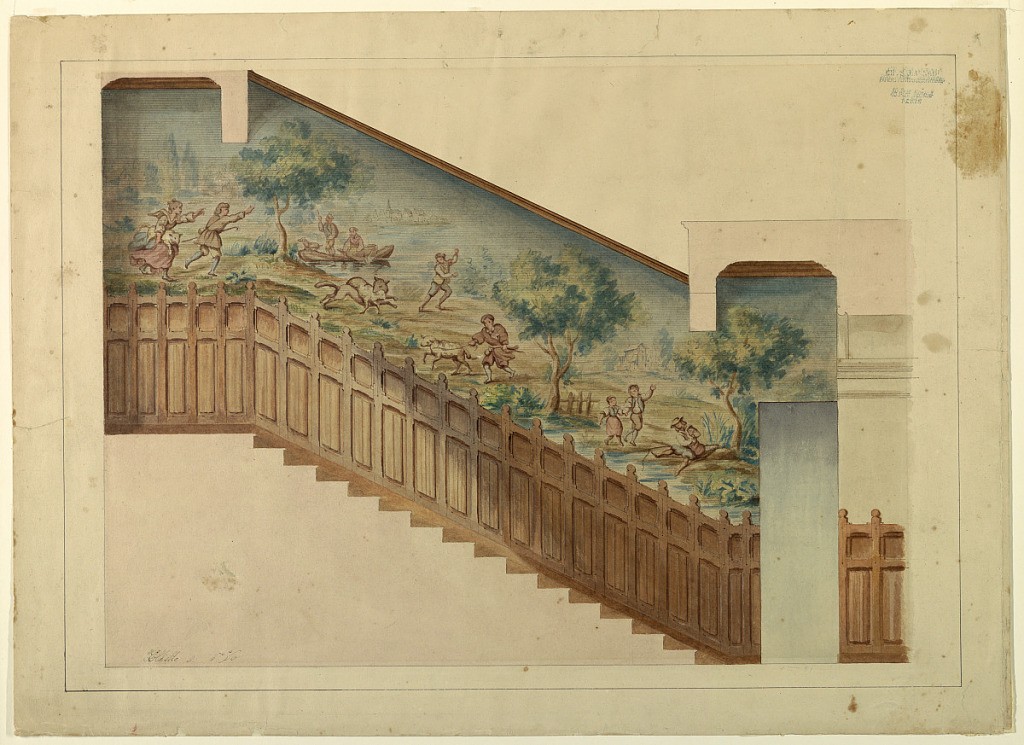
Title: Design for Portion of Stairway in Château-sur-Mer, Newport, Rhode Island
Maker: Charles Salagnad, French
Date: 1872
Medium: Brush and ink and watercolor, graphite on paper
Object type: Drawing
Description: Horizontal rectangle. North wall of stairway, with stairs rising from main story level at right to landing at left. Scheme of panelled wainscoting surmounted with simulation of tapestry by painted sacking.